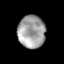
Tissue: prostate
Cell type: T cells
Senescence score: 0.3123
Nuclear area (px): 868
Mean DAPI intensity: 161.397